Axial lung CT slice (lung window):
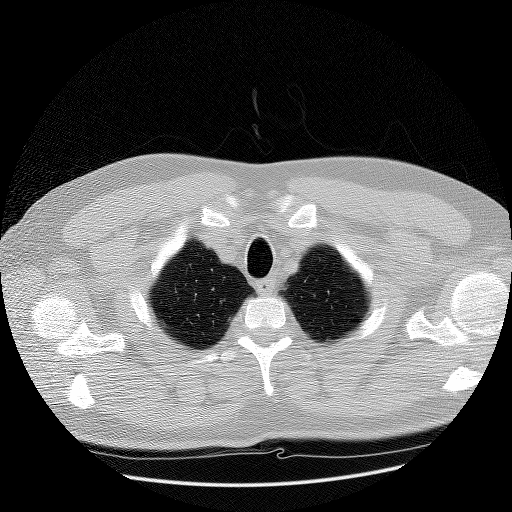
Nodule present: no